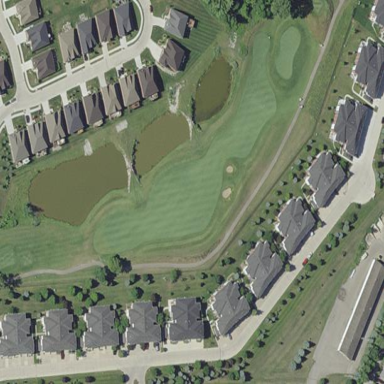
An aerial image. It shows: Condominium in residential area.